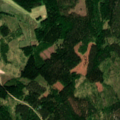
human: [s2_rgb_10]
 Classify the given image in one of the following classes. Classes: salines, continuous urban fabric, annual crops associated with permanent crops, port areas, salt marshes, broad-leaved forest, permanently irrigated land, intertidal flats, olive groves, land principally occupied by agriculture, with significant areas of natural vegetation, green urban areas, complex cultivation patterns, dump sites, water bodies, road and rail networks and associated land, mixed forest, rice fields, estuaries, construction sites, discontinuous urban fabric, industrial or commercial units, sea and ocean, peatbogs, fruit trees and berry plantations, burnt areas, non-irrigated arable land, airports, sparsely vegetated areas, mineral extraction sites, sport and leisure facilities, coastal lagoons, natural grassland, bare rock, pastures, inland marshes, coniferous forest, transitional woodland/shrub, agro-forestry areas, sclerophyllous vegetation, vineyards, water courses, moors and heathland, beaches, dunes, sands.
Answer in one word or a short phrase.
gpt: non-irrigated arable land, coniferous forest, mixed forest